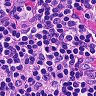
Metastatic tissue present: no